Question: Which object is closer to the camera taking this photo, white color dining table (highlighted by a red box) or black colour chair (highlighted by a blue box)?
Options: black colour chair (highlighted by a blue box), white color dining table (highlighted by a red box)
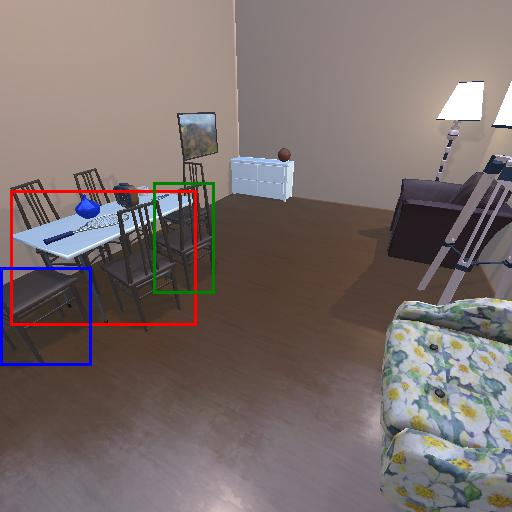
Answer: black colour chair (highlighted by a blue box)